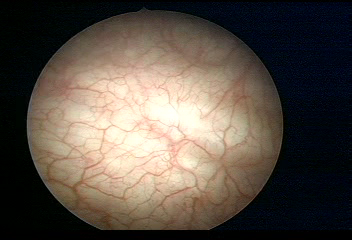
Modality: WLC
Class: Normal mucosa
Bladder cancer association: No